Field crop: maize
Growth stage: 1
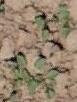
Species: convolvulus